Interaction volume radius: 5 \u00c5
Interaction volume height: 20 \u00c5
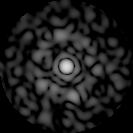
Disorder parameter: 0.849